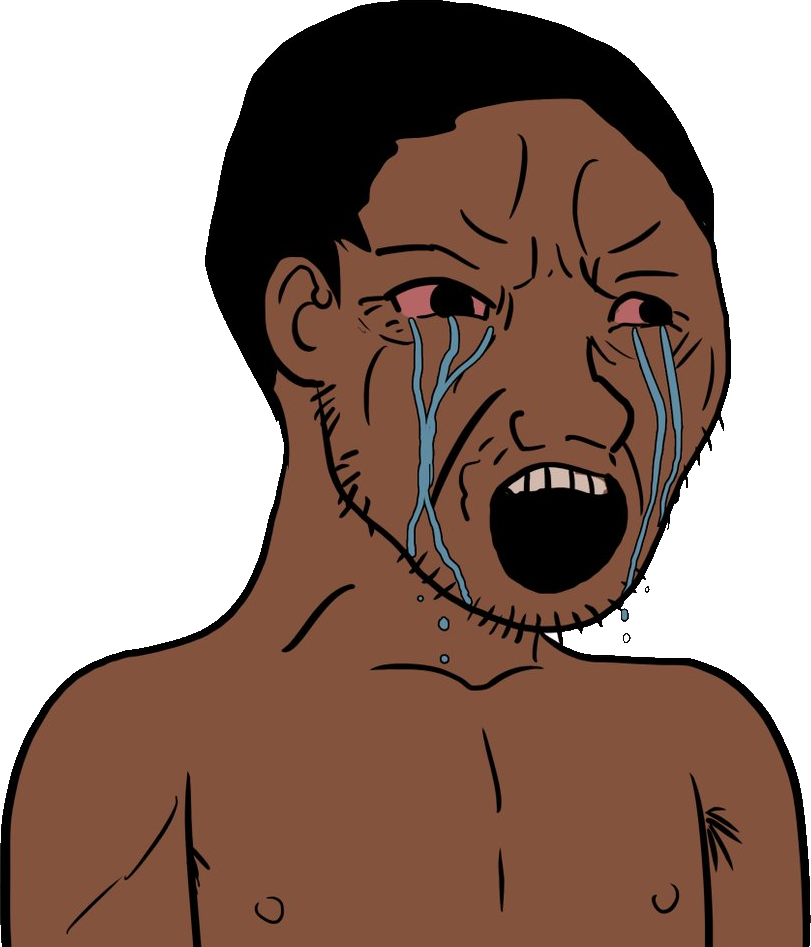
Label: 5_Soyjak